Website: lowes
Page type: review-order
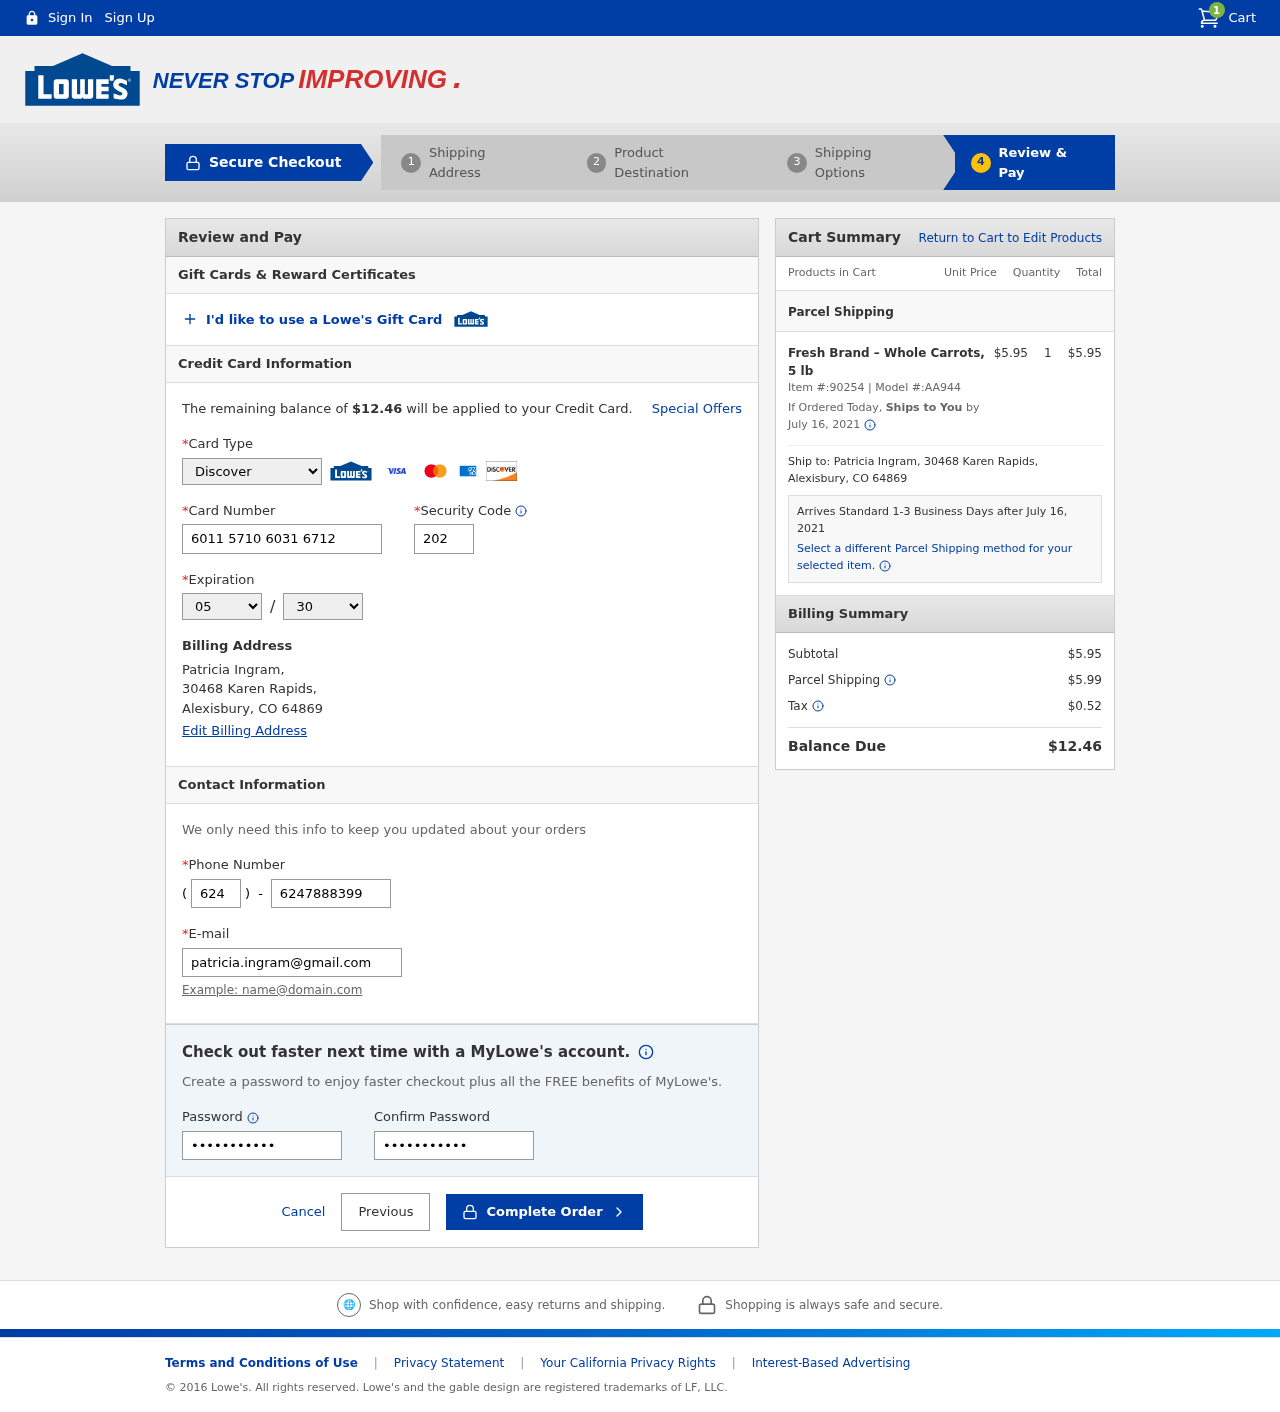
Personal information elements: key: PII_CARD_CVV
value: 202
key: PII_CARD_EXPIRY_MONTH
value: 05
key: PII_CARD_EXPIRY_YEAR
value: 30
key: PII_CARD_NUMBER
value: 6011 5710 6031 6712
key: PII_CARD_TYPE
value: Discover
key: PII_CITY
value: Alexisbury
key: PII_EMAIL
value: patricia.ingram@gmail.com
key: PII_FULLNAME
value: Patricia Ingram,
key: PII_PHONE
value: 6247888399
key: PII_PHONE_AREA
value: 624
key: PII_POSTCODE
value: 64869
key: PII_STATE_ABBR
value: CO
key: PII_STREET
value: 30468 Karen Rapids,
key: PII_FULLNAME2
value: Patricia Ingram
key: PII_STREET2
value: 30468 Karen Rapids
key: PII_CITY_STATE_ZIP2
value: Alexisbury, CO 64869
Product elements: key: PRODUCT1_NAME
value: Fresh Brand – Whole Carrots, 5 lb
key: PRODUCT1_PRICE
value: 5.95
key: PRODUCT1_QUANTITY
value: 1
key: PRODUCT1_ITEM_NUMBER
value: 90254
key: PRODUCT1_MODEL_NUMBER
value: AA944
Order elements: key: ORDER_NUM_ITEMS
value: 1
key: ORDER_TOTAL
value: $12.46
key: ORDER_SHIPPING_DATE
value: July 16, 2021
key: ORDER_SUBTOTAL
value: $5.95
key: ORDER_SHIPPING_DATE2
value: July 16, 2021
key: ORDER_SUBTOTAL2
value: $5.95
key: ORDER_SHIPPING_COST
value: $5.99
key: ORDER_TAX
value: $0.52